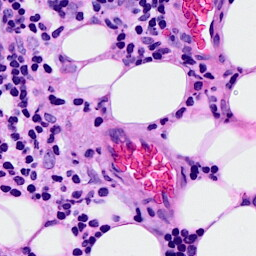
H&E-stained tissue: Breast